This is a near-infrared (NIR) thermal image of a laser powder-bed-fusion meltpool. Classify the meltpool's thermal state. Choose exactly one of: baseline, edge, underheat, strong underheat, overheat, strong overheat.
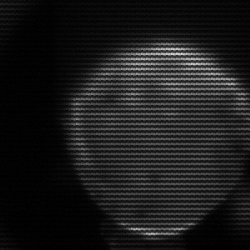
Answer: edge